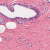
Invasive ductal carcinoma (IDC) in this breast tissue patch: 0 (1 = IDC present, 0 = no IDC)